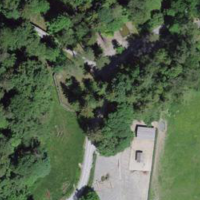
EUNIS habitat code: 53
Species observed at this site:
Milvus milvus
Lonicera acuminata
Cyanistes caeruleus
Aphantopus hyperantus
Falco subbuteo